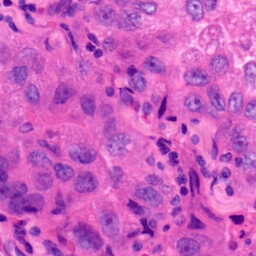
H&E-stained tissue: Lung